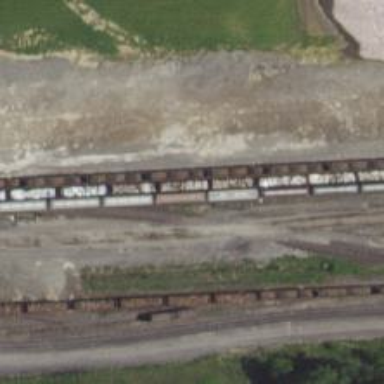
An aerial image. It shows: Railway yard.